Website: macys
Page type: billing-address
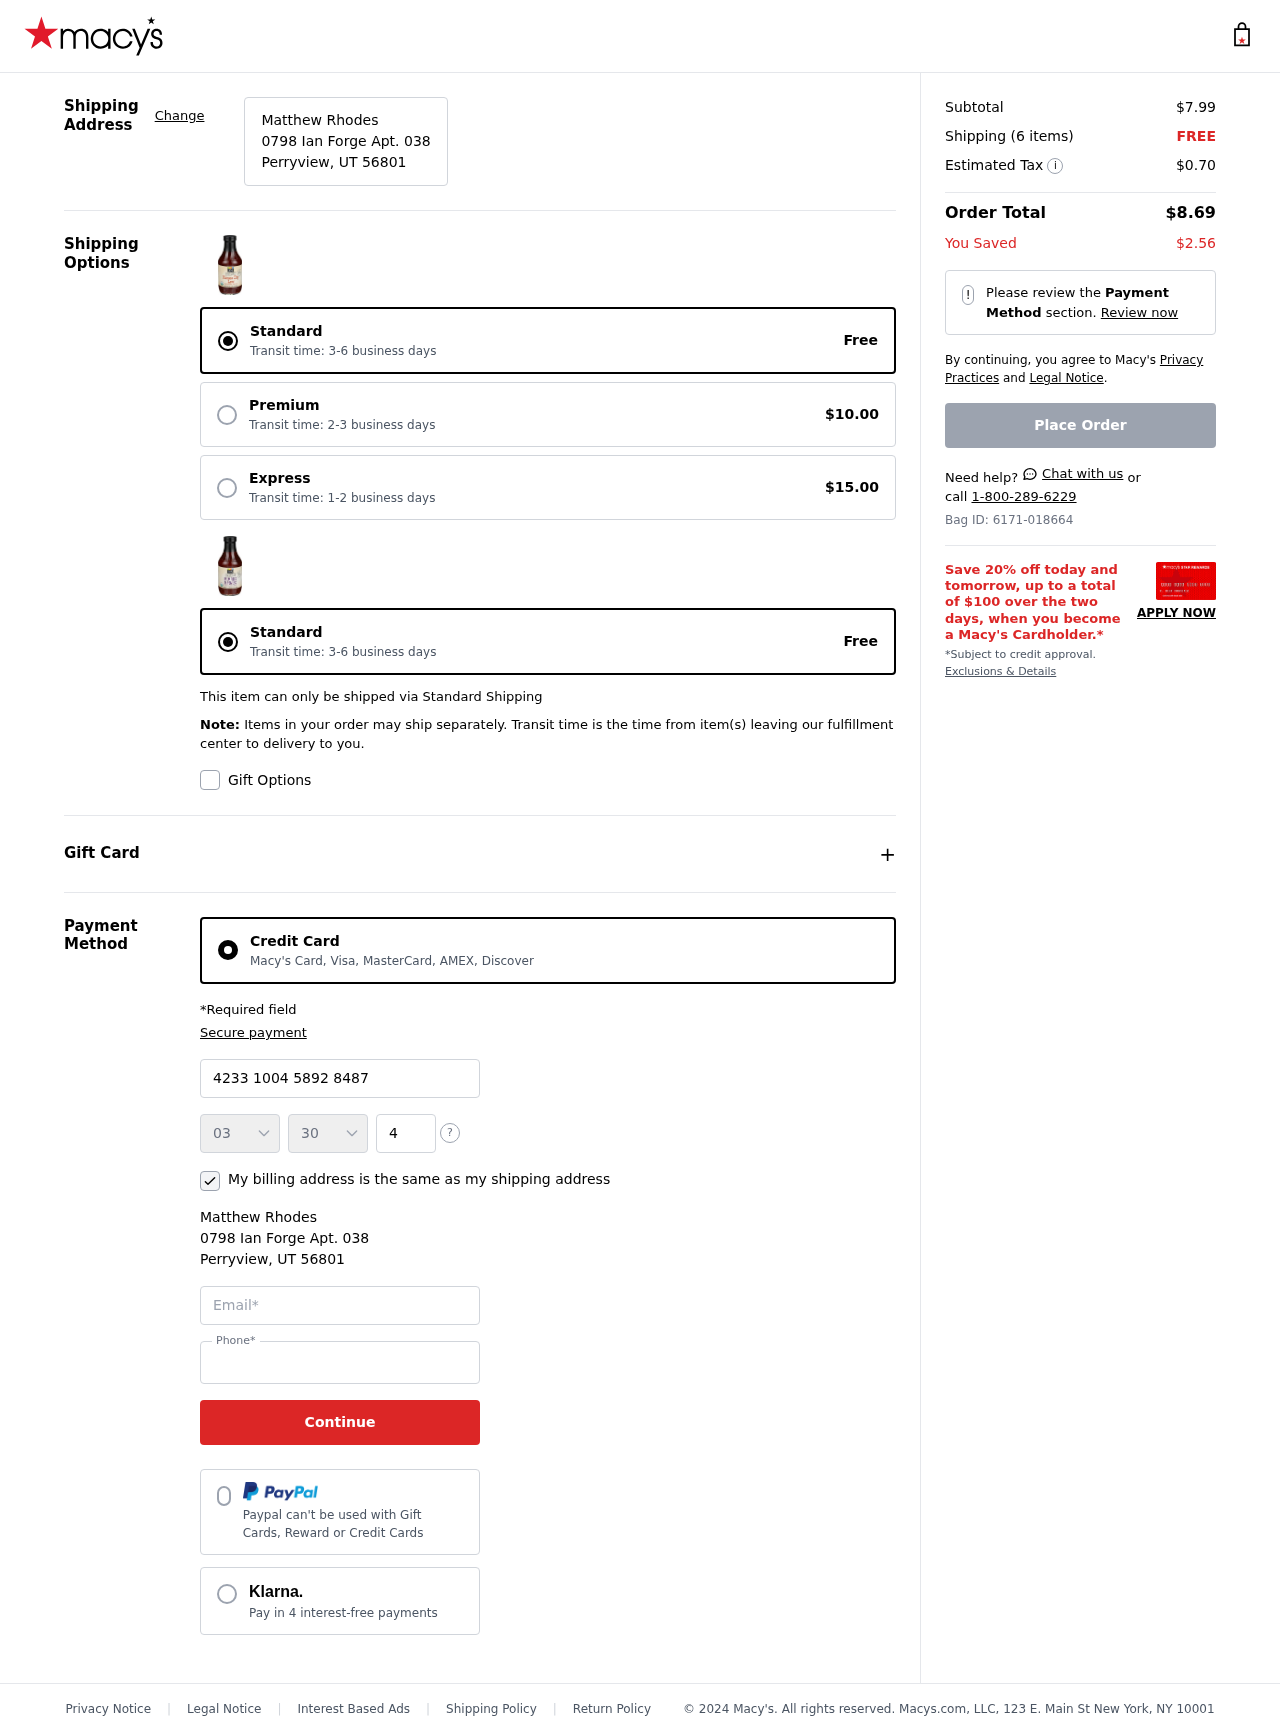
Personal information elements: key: PII_CARD_CVV
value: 443
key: PII_CARD_EXPIRY_MONTH
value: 03
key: PII_CARD_EXPIRY_YEAR
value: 30
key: PII_CARD_NUMBER
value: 4233 1004 5892 8487
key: PII_CITY_STATE_ZIP
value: Perryview, UT 56801
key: PII_EMAIL
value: matthew.rhodes@hotmail.com
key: PII_FULLNAME
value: Matthew Rhodes
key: PII_PHONE
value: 9038933888
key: PII_STREET
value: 0798 Ian Forge Apt. 038
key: PII_FULLNAME2
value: Matthew Rhodes
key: PII_CITY
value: Perryview
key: PII_STATE_ABBR
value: UT
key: PII_POSTCODE
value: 56801
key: PII_POSTCODE_FULL
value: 56801
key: PII_CITY_STATE
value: Perryview, UT
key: PII_POSTCODE_NUMERIC
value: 56801
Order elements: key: ORDER_SUBTOTAL
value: $7.99
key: ORDER_NUM_ITEMS
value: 6
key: ORDER_SHIPPING_COST
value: FREE
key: ORDER_TAX
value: $0.70
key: ORDER_TOTAL
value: $8.69
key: ORDER_SAVINGS
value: $2.56
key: ORDER_ID
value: Bag ID: 6171-018664